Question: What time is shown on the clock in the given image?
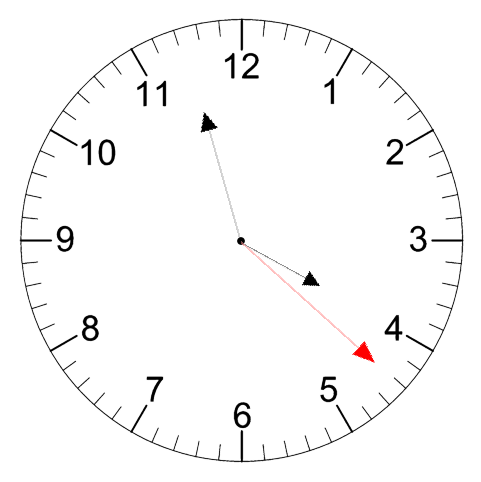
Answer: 03:57:22